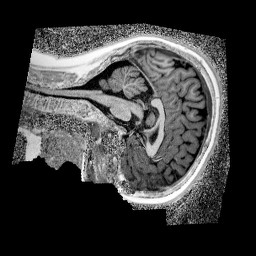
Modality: UNIT1_denoised
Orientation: sagittal
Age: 11
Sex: male
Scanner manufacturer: siemens
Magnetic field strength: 3 T
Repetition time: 4 s
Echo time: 0.00299 s